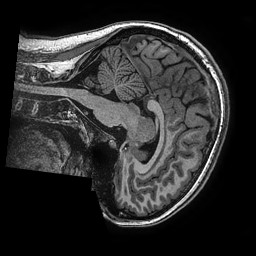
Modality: T1w
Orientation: sagittal
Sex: female
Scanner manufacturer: ge
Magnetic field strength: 3 T
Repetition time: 0.0077 s
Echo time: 0.003436 s